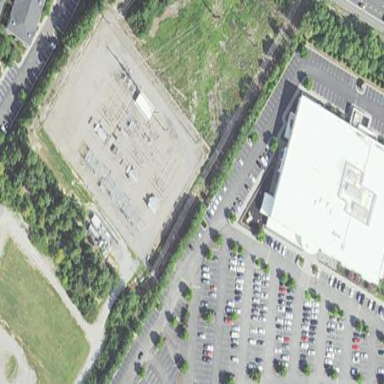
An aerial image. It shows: Distribution level power substation enclosed by fence.